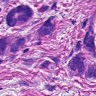
Metastatic tissue present: yes